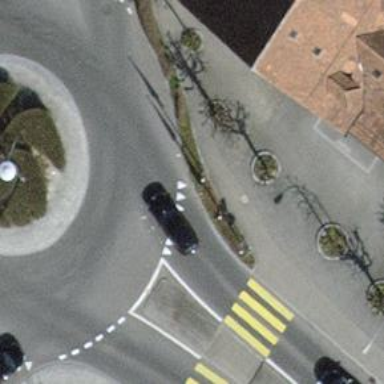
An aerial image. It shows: Secondary road with asphalt surface and designated cycle lane.